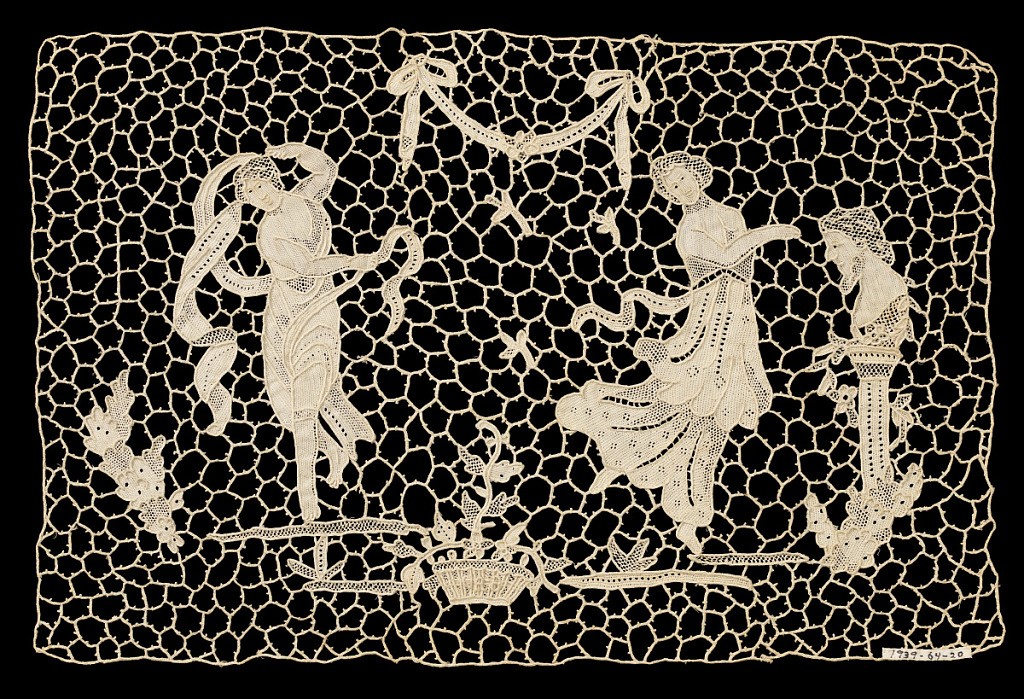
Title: Panel
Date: late 19th century
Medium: linen Technique: needle lace
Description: Classical subject worked out in needle lace stitches in a needle lace ground. The initials "C A B" are worked into the pattern.